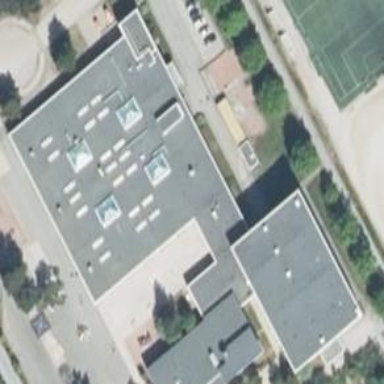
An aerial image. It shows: School building or complex.